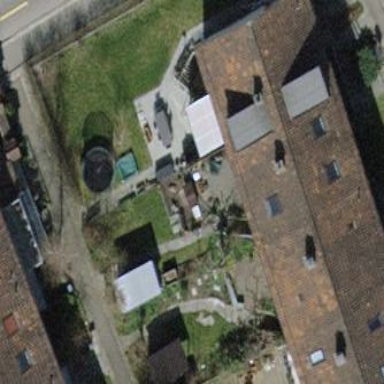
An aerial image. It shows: House with tiled roof.